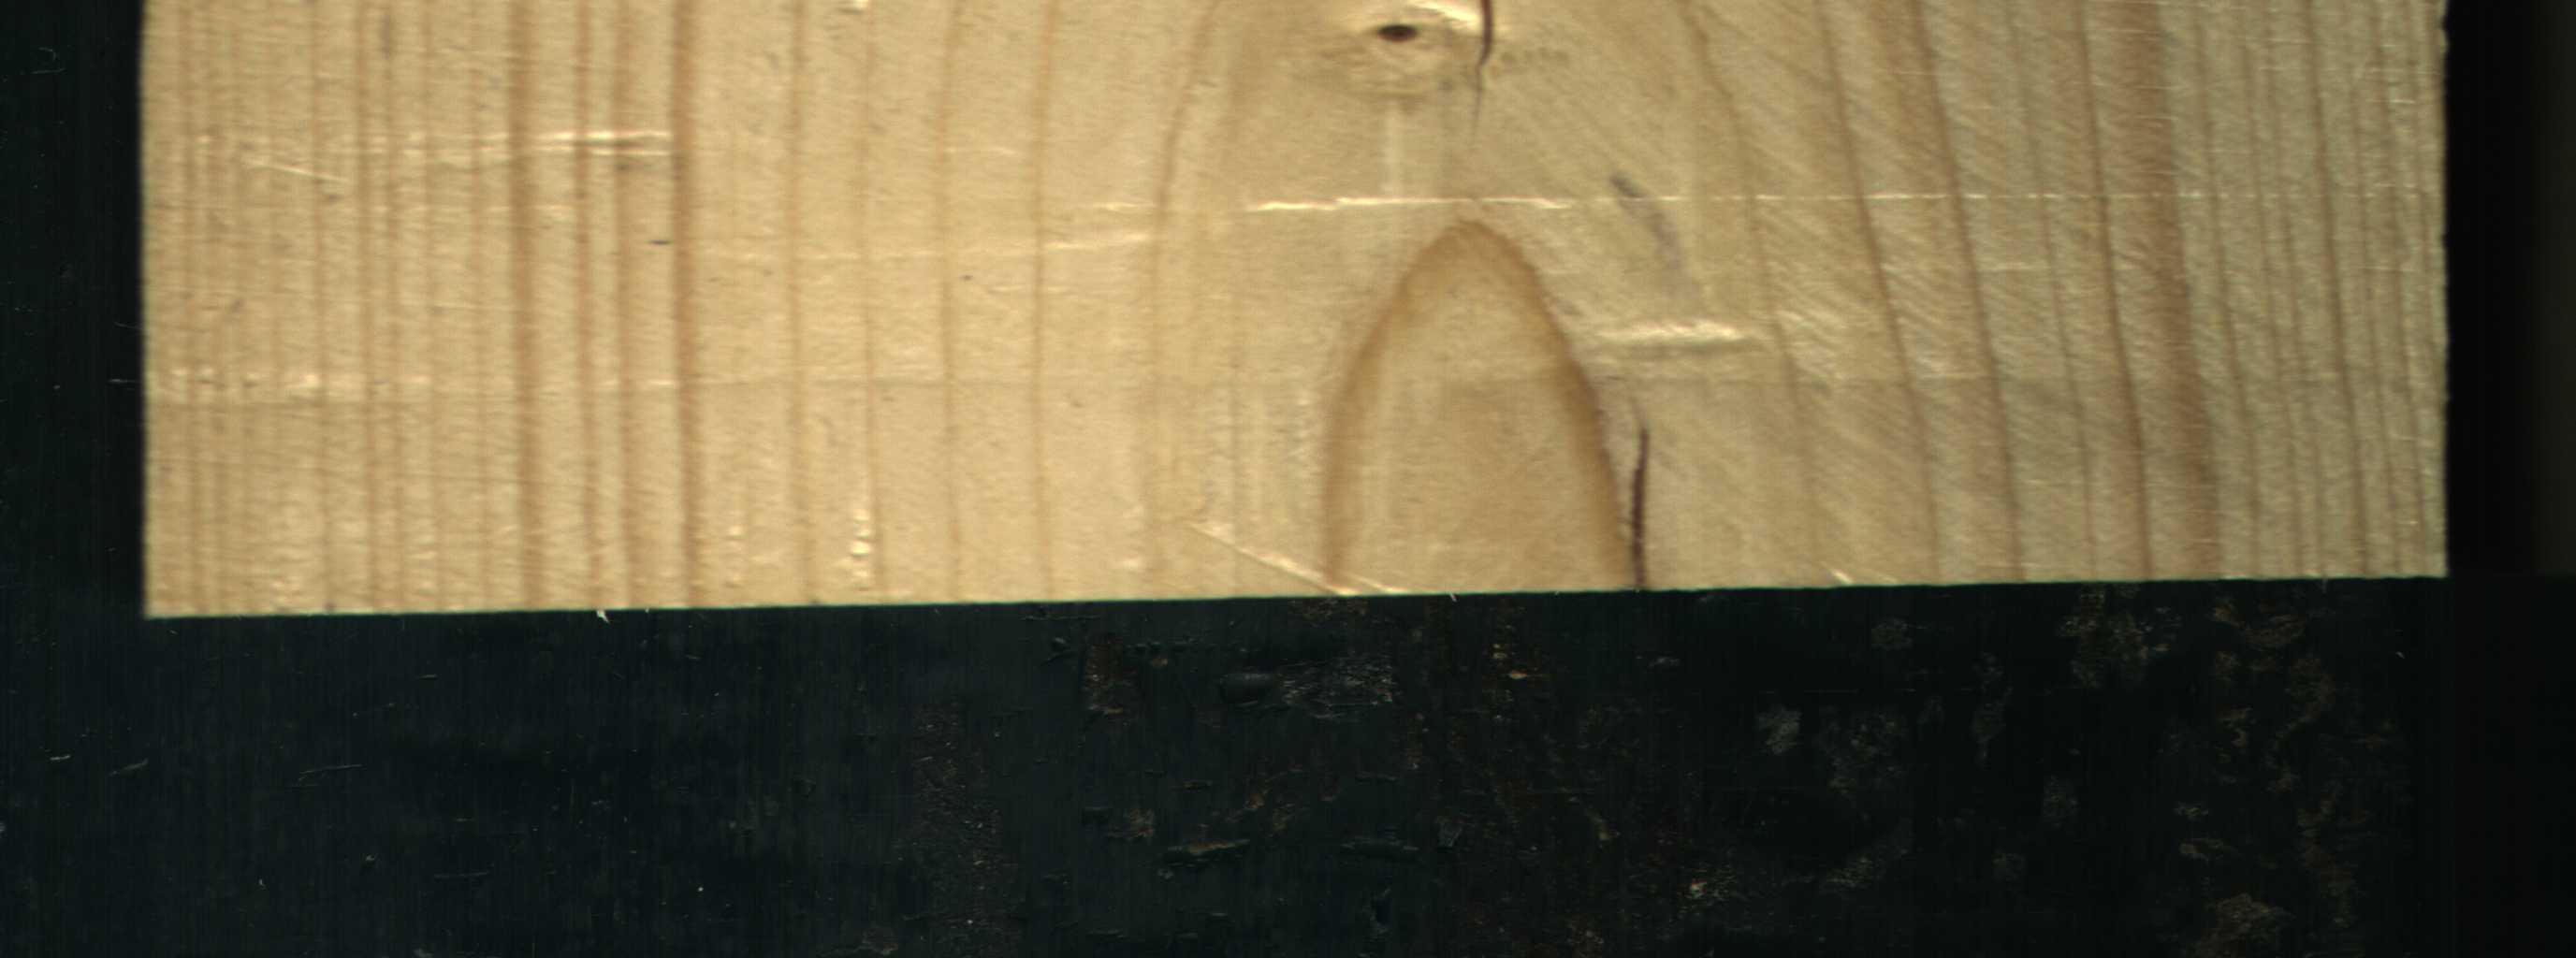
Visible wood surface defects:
Crack
Crack
Dead_Knot